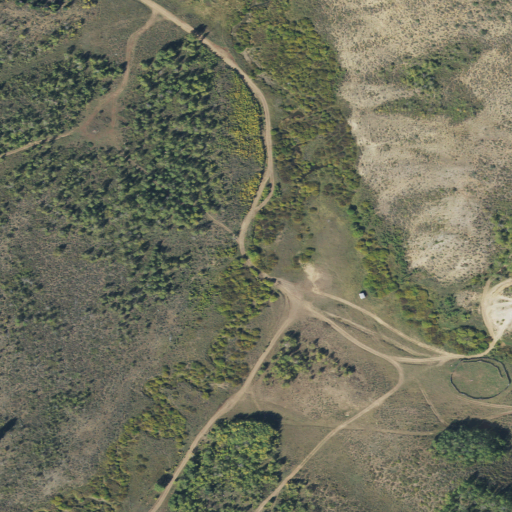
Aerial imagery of valley in Utah named Little Valley containing shrub, deciduous forest, open development, woody wetlands, and low intensity development